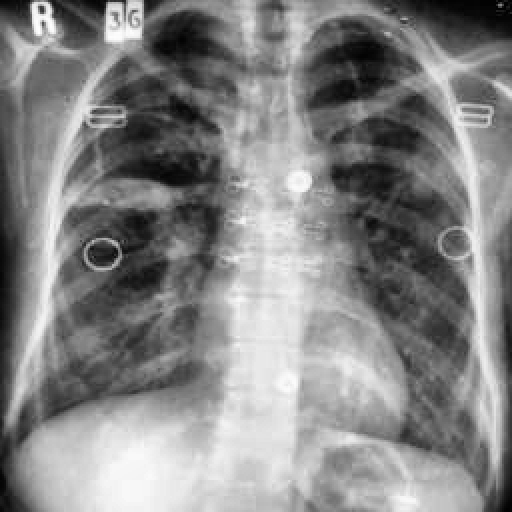
Finding: TUBERCULOSIS